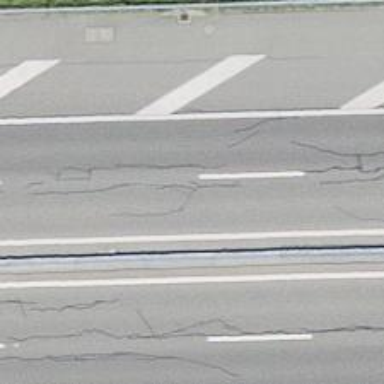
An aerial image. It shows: View of motorway.